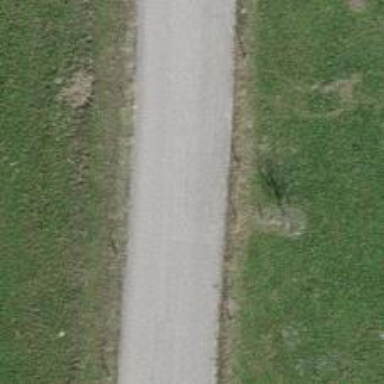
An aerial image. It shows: Unclassified road.